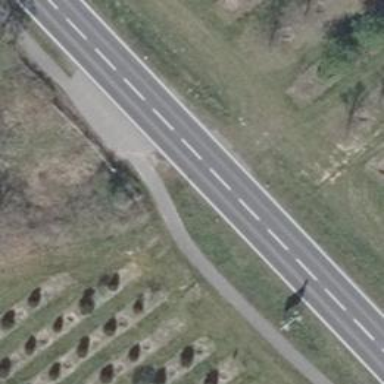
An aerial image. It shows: Asphalt path.